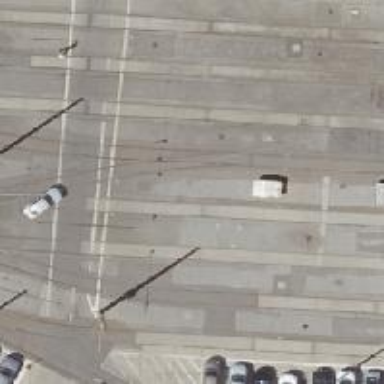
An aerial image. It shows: Tram railway service yard with electrified contact line.